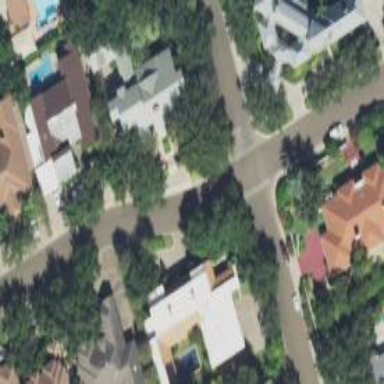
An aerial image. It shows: Residential road lined with residential properties on both sides.